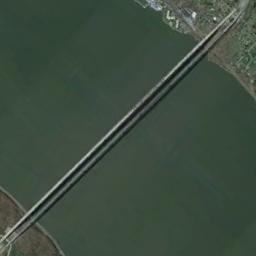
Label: bridge